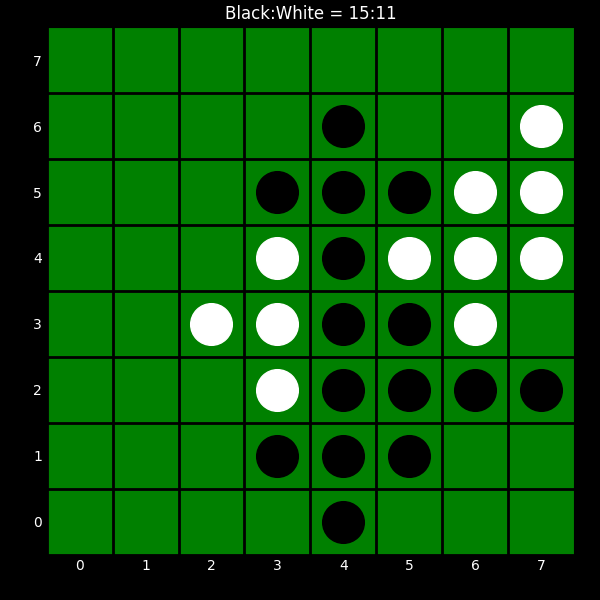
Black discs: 15
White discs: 11